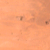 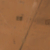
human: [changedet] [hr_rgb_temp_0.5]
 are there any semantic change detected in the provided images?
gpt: A road appears in the desert.